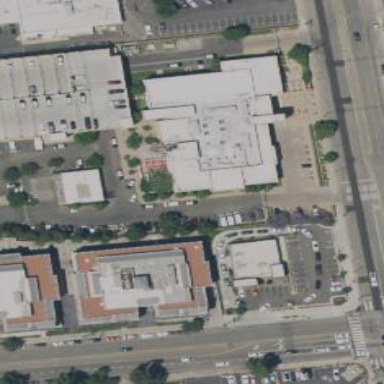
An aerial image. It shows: Police building.